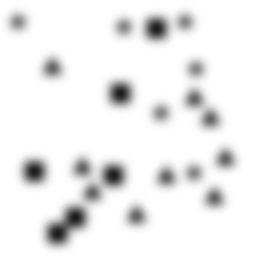
Squares: 6
Triangles: 9
Stars: 6
Total shapes: 21